Question: How many ricochets will a ball launched from (1.0, 1.0) at 40° need to hit the target at (9.0, 9.0)? The ball reflects perfectly off the arena walls and mirror-obstacles.
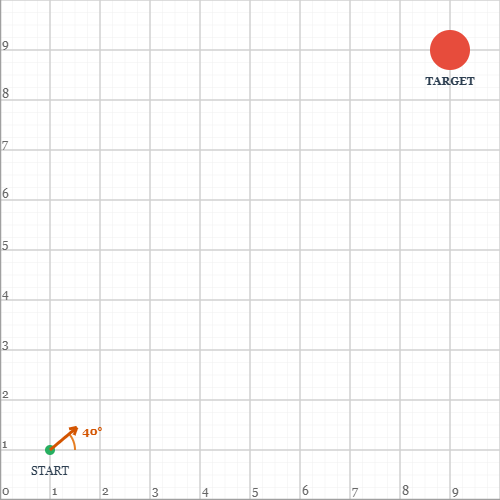
Answer: 1